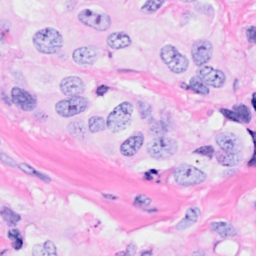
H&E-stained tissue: Breast